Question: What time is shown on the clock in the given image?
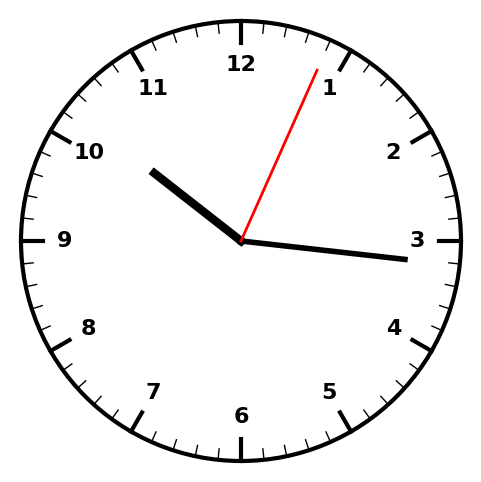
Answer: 10:16:04